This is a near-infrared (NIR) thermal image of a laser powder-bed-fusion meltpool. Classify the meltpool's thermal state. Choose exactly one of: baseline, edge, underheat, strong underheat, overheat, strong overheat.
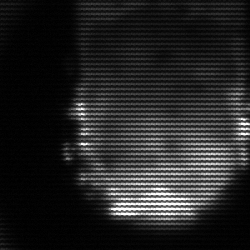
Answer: baseline